Aerial crown-view tile of a tropical tree (Barro Colorado Island, Panama), acquired 20250217:
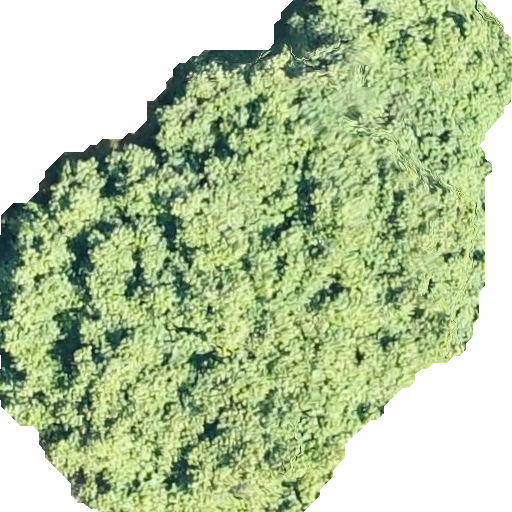
Species: Tachigali panamensis
GBIF accepted scientific name: Tachigali panamensis
Crown area: 298.84 m²